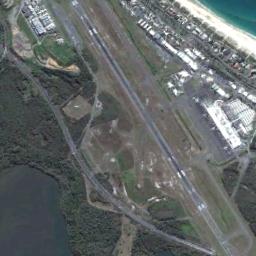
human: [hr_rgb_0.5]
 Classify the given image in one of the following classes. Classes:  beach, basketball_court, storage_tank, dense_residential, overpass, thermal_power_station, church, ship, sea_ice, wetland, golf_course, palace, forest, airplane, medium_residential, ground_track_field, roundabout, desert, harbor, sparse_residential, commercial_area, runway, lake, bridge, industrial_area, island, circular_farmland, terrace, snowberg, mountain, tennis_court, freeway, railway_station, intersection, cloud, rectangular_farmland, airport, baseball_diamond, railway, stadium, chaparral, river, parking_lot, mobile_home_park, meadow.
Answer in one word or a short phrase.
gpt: airport